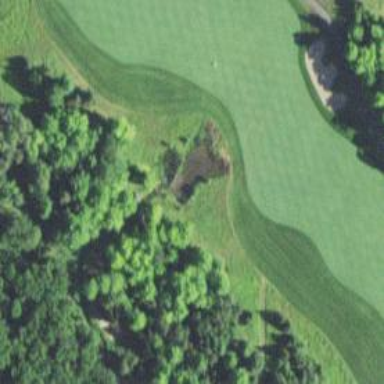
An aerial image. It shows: Natural pond serving as water hazard on golf course.